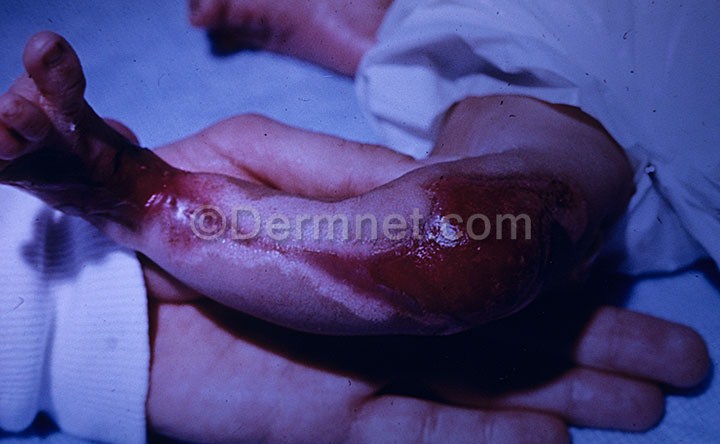
Disease: Bullous Disease Photos